Question: I am designing an Application where i can change size and color of single word. I attached image as below.This is my xml code:
'''
<?xml version="1.0" encoding="utf-8"?>
<RelativeLayout xmlns:android="http://schemas.android.com/apk/res/android"
android:id="@+id/listview_with_ad"
android:layout_width="fill_parent"
android:layout_height="fill_parent"
android:orientation="vertical" >
<TextView
android:id="@+id/textview"
android:layout_width="wrap_content"
android:layout_height="wrap_content"
android:textColor="#00FFFF"
android:textSize="24"
android:text="Download these two Application and get the Environmental Lighting feature for FREE" />
</RelativeLayout>
'''
Here I want to display "Free" word with big text size and different color. Any Suggestion?

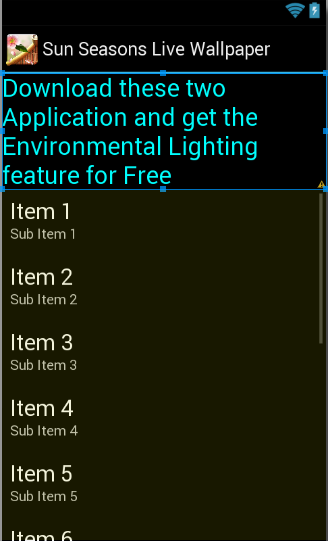
Answer: You can try 'SpannableString', it's a powerful tool that you can use to set multiple styles in 'TextView'. See <URL>.